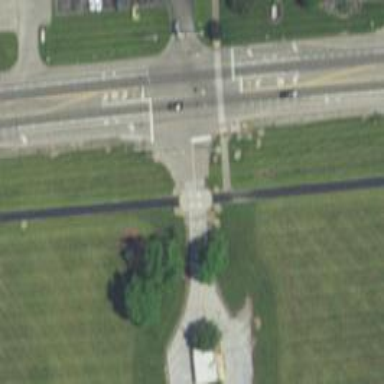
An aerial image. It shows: Crossing on the road.